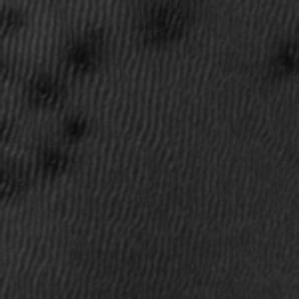
Label: frost